Question: I am new to C and need some help with this basic program. I want the program to print out the sum directly after the input. I tried to put 'printf("..%d", sum);' inside the for brackets and got but program shuts after the first input. It works if I have a 'scanf("%d", &value);' before the and inside the for brackets but there for I don't get the format I want.
I want the values to be printed vertical, left side should be inputs and right side should be output as u can see in the image.

Here is my code
'''
#include <stdio.h>
int main()
{
int sum = 0, c, value;
scanf("%d", &value);
for (c = 1; c <= value; c++)
{
sum = sum + c;
printf("..%d", sum);
scanf("%d", &value);
}
return 0;
}
'''
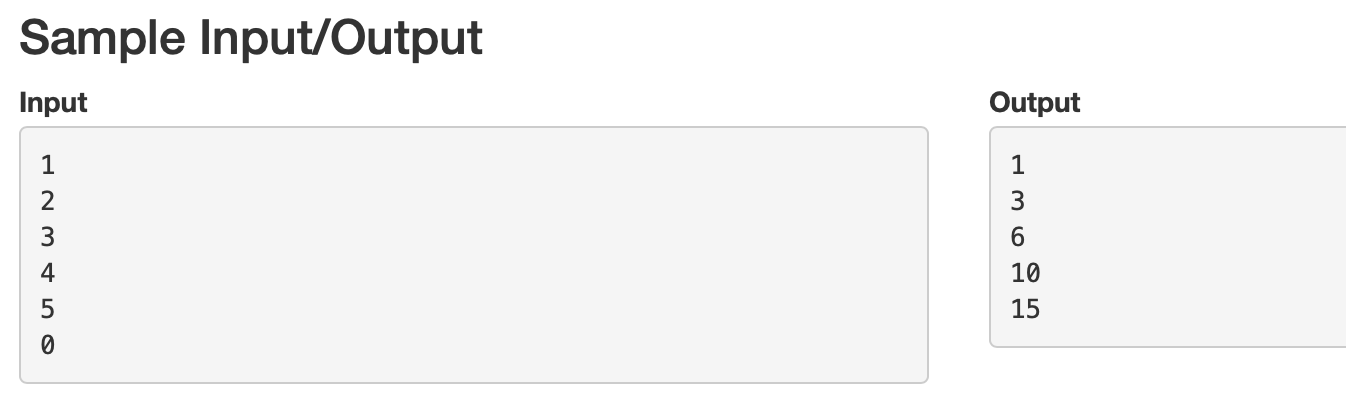
Answer: It appears you are a bit confused about which values you are actually summing (or I am...) From your problem descriptions (and from how you have initialized your 'for' loop), it appears you are to input the ending value and then are to sum from '1' to that value?
If that is the case, there is no need for additional input within the 'for' loop, your loop variable provides all values you are supposed to add to your sum.
Additionally, you cannot use any user-input function correctly unless you to determine whether input succeeded or failed.
Putting it altogether, you could do:
'''
#include <stdio.h>
int main()
{
int sum = 0, c, value;
fputs ("sum from 1 to: ", stdout); /* prompt for input */
if (scanf ("%d", &value) != 1 || value < 1) { /* VALIDATE EVERY INPUT !!! */
fputs (" error: invalid integer input or negative value.
", stderr);
return 1;
}
putchar ('
'); /* add newline before output */
/* you are looping over the values of c -- no input is necessary */
for (c = 1; c <= value; c++)
{
sum = sum + c; /* sum */
printf ("%2d %d
", c, sum); /* output value added and sum */
}
return 0;
}
'''
'''
$ ./bin/suminput
sum from 1 to: 5
1 1
2 3
3 6
4 10
5 15
'''
Or for 1-10:
'''
$ ./bin/suminput
sum from 1 to: 10
1 1
2 3
3 6
4 10
5 15
6 21
7 28
8 36
9 45
10 55
'''
Or if invalid input is provided:
'''
$ ./bin/suminput
sum from 1 to: twenty
error: invalid integer input or negative value.
'''
Or a negative value:
'''
$ ./bin/suminput
sum from 1 to: -10
error: invalid integer input or negative value.
'''
No harm done.
---
The other way I read your sample input and output (characterized by the '0' ending the loop), is that your task is simply to read inputs and sum them until the user enters 0 (or an invalid integer) displaying the sum after each input. That is quite a bit easier -- but the requirement to validate each input remains the same, e.g.
'''
#include <stdio.h>
int main()
{
int sum = 0, value;
while (scanf ("%d", &value) == 1 && value != 0) { /* input value */
sum += value; /* sum */
printf ("%20d
", sum); /* output sum */
}
}
'''
'''
$ ./bin/suminput2
1
1
2
3
3
6
4
10
5
15
0
'''
Or any random values until '0' is entered:
'''
$ ./bin/suminput2
1
1
-2
-1
3
2
-4
-2
5
3
-6
-3
0
'''
(note: there are ways to place the input and output on the same line but that differs between compilers and operating systems. Windows could use the non-standard 'getch()', while on Linux you would need to do the same thing by changing input to non-cannonical mode with 'tcsetattr()'. Another way would simply be to save the inputs until the user enters '0' and then to loop over all values input summing and displaying the values (though that would eliminate the '0' at the end of input show in your example input))
Look things over and let me know if you have further questions (and also whether I interpreted your question correctly). If you do need to enter each value to sum, let me know and I am happy to help further.